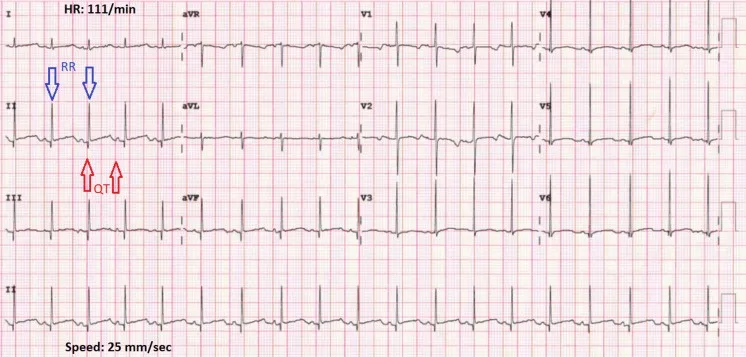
Corrected QT interval (QTc).
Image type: electrography (ekg)